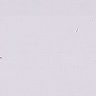
Metastatic tissue present: no